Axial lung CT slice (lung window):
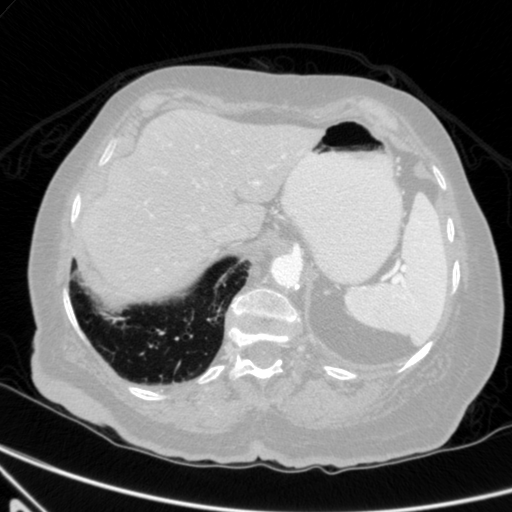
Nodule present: no